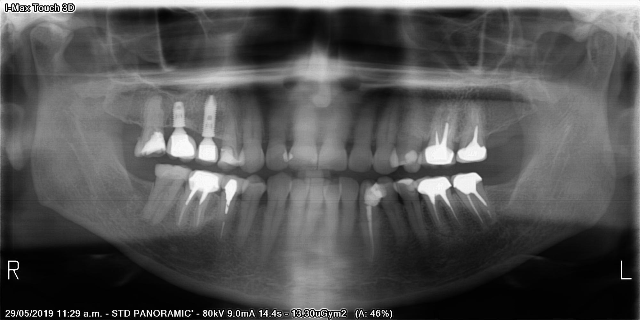
adult